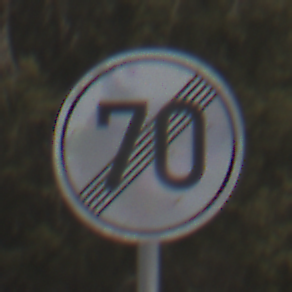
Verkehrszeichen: EndeGeschwindigkeit70
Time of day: Midday
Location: Outdoor (Nature)
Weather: PartlyCloudy
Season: NotSpecified
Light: Natural